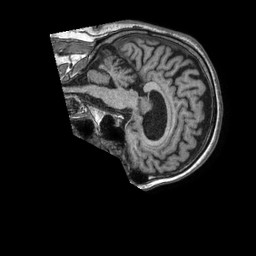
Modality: T1w
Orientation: sagittal
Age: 73
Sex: male
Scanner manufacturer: philips
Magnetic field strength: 1.5 T
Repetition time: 0.007246 s
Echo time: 0.003303 s